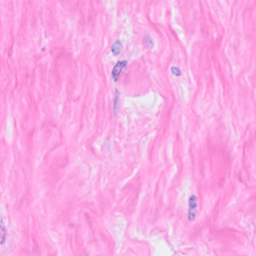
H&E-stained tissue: Breast